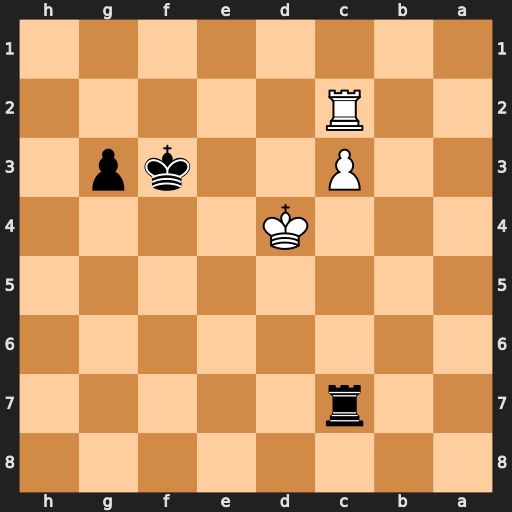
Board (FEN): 8/2r5/8/8/3K4/2P2kp1/2R5/8
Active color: b
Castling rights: -
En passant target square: -
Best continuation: Rg7 c4 g2